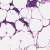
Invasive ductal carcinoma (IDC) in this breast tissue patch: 0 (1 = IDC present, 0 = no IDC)